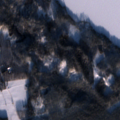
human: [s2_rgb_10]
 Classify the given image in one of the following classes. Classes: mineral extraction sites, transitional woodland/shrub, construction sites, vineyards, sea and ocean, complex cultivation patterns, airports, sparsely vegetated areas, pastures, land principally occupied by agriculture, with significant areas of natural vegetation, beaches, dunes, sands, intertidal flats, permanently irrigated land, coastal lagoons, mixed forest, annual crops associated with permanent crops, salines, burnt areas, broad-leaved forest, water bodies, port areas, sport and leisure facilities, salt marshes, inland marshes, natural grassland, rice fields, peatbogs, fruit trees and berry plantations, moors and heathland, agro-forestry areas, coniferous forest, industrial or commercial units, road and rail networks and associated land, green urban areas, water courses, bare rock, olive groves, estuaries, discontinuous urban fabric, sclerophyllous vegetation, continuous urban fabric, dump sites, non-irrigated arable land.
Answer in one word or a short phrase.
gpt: coniferous forest, mixed forest, transitional woodland/shrub, water bodies